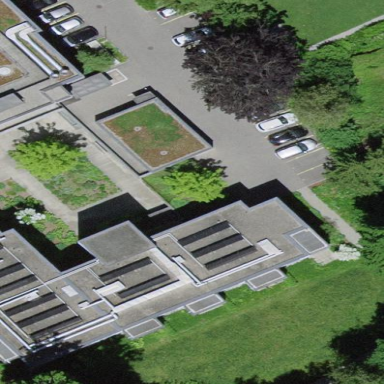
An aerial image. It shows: Building.